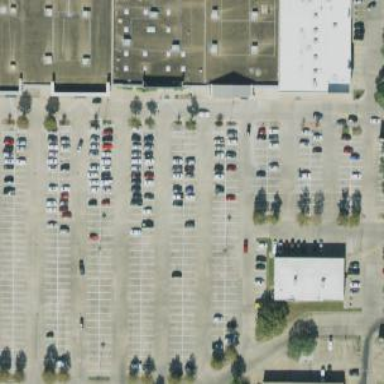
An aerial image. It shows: Parking space.